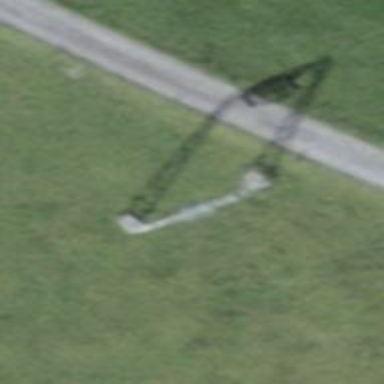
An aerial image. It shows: Pylon for aerialway.